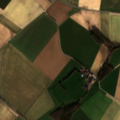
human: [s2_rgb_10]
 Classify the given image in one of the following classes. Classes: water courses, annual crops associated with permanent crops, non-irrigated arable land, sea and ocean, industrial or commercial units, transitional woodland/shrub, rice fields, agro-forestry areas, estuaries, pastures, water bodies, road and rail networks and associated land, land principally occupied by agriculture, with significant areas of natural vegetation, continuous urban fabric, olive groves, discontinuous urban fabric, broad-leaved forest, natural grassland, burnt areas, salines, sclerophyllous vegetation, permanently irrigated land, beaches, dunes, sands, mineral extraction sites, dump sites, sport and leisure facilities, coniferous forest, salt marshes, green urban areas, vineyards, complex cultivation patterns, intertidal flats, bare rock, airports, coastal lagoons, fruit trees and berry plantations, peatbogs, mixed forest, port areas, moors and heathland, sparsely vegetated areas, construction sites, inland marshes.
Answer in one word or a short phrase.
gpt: non-irrigated arable land